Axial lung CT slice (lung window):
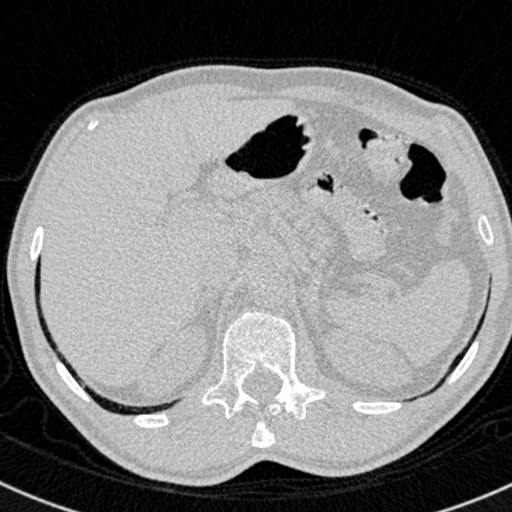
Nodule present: no